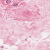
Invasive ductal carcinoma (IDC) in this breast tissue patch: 0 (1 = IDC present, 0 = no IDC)